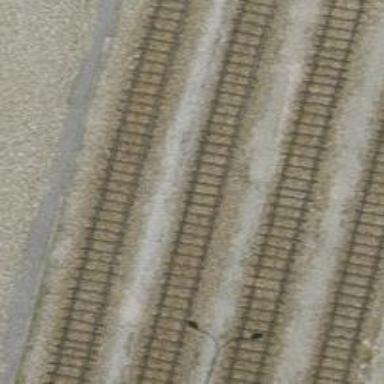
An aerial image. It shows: Single railway spur track.